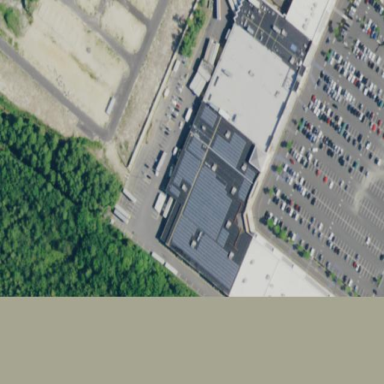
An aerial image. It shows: Retail building.